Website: home-depot
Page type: review-order
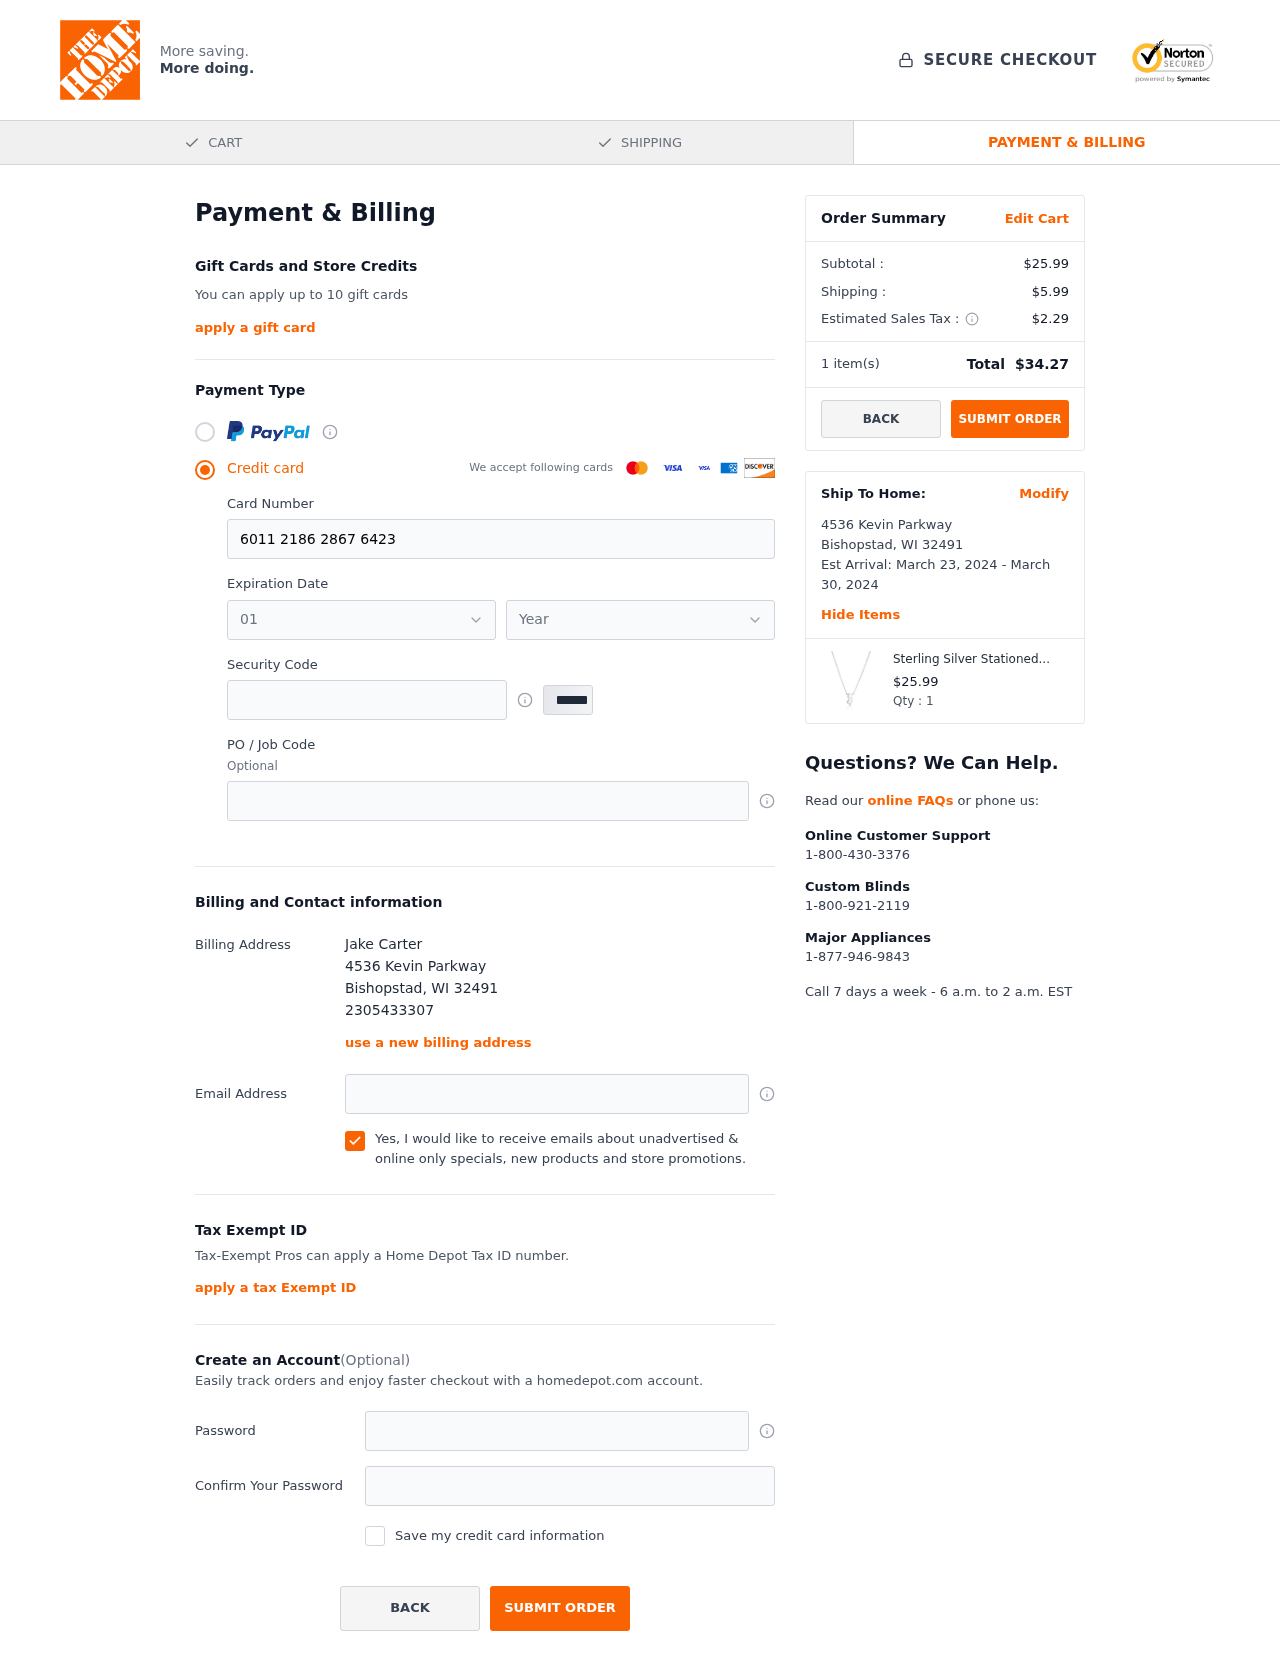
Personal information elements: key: PII_CARD_EXPIRY_MONTH
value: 01
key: PII_CARD_EXPIRY_YEAR
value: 30
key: PII_CITY
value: Bishopstad
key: PII_FULLNAME
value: Jake Carter
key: PII_PHONE
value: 2305433307
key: PII_POSTCODE
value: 32491
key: PII_STATE_ABBR
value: WI
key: PII_STREET
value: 4536 Kevin Parkway
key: PII_CARD_NUMBER
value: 6011 2186 2867 6423
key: PII_CARD_CVV
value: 250
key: PII_JOB_CODE
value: JOB-1122
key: PII_EMAIL
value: jakecarter@hotmail.com
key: PII_POSTCODE_FULL
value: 32491
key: PII_POSTCODE_NUMERIC
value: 32491
Product elements: key: PRODUCT1_NAME
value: Sterling Silver Stationed Mini State New Jersey Pendant Necklace, 17"+2.5" Extender
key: PRODUCT1_PRICE
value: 25.99
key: PRODUCT1_QUANTITY
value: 1
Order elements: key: ORDER_SUBTOTAL
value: $25.99
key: ORDER_SHIPPING_COST
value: $5.99
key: ORDER_TAX
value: $2.29
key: ORDER_NUM_ITEMS
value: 1
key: ORDER_TOTAL
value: $34.27
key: ORDER_SHIPPING_DATE
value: March 23, 2024
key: ORDER_DELIVERY_DATE
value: March 30, 2024